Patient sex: F
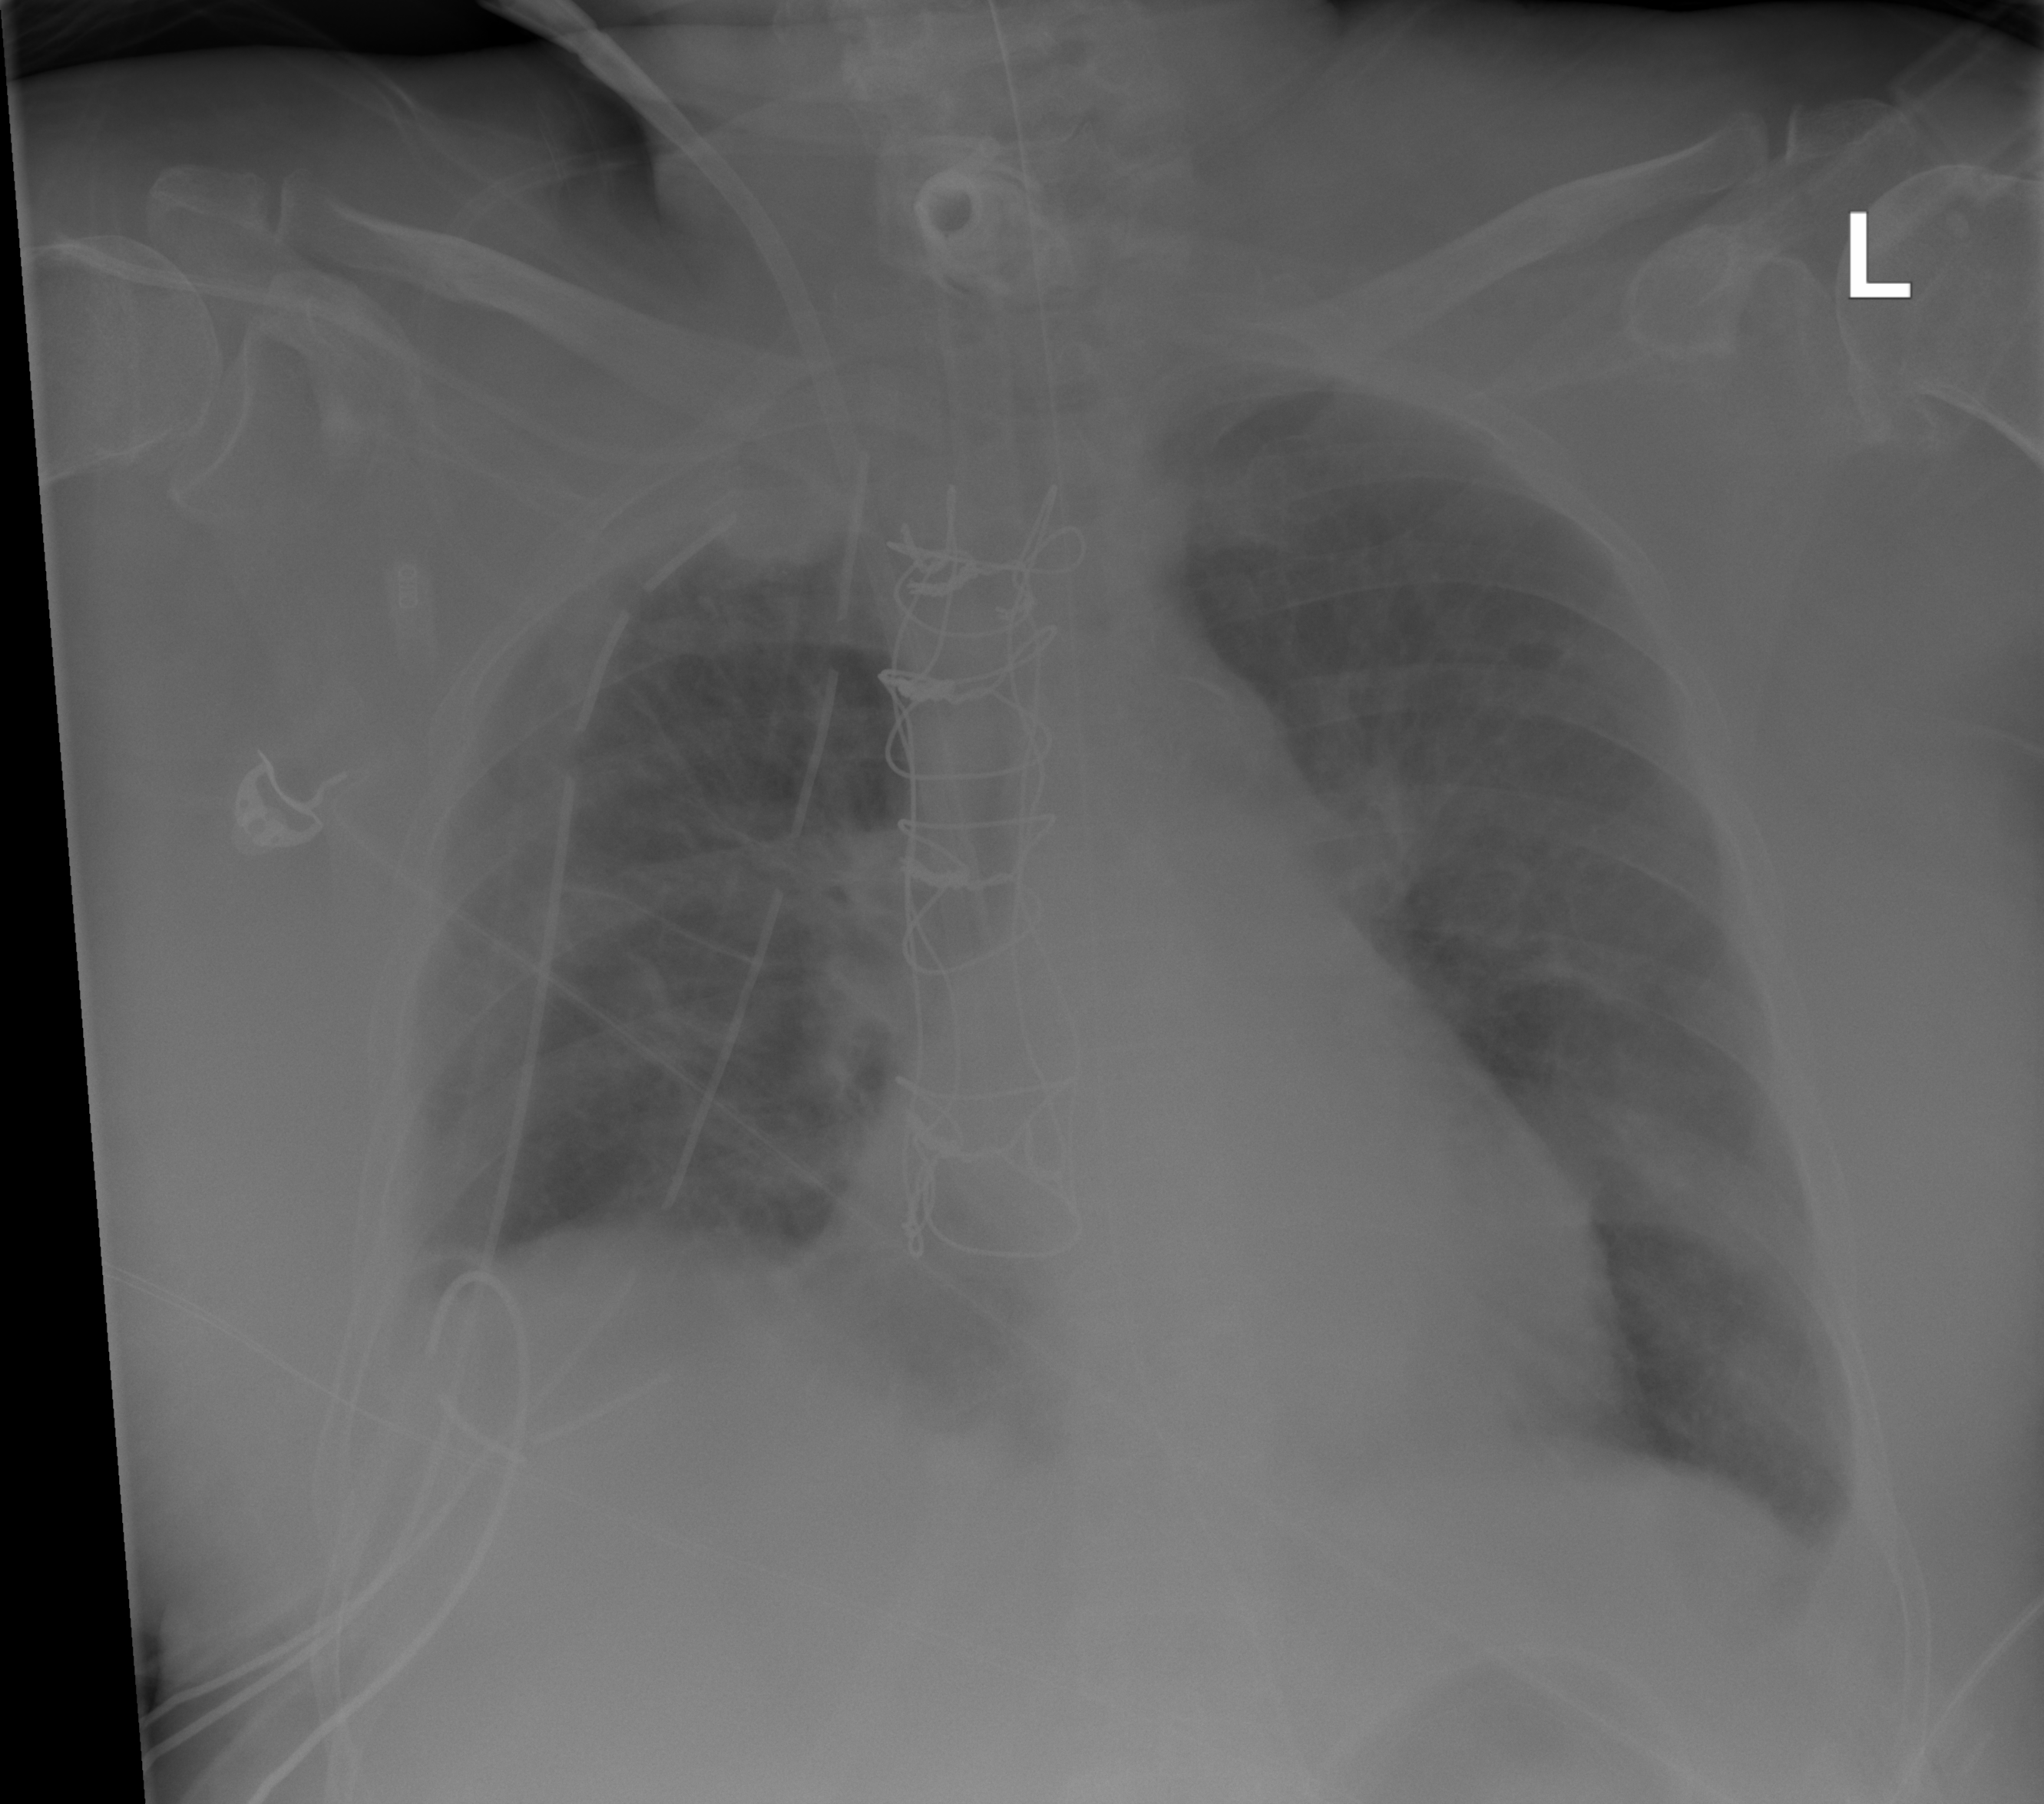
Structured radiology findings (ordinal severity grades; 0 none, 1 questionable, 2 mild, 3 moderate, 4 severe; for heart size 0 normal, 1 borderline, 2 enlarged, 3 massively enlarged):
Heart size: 2
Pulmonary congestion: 0
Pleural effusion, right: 2
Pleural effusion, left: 2
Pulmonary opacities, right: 2
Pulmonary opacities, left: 0
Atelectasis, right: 2
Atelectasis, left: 0